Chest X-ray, PA view. Patient: 81 years old, sex F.
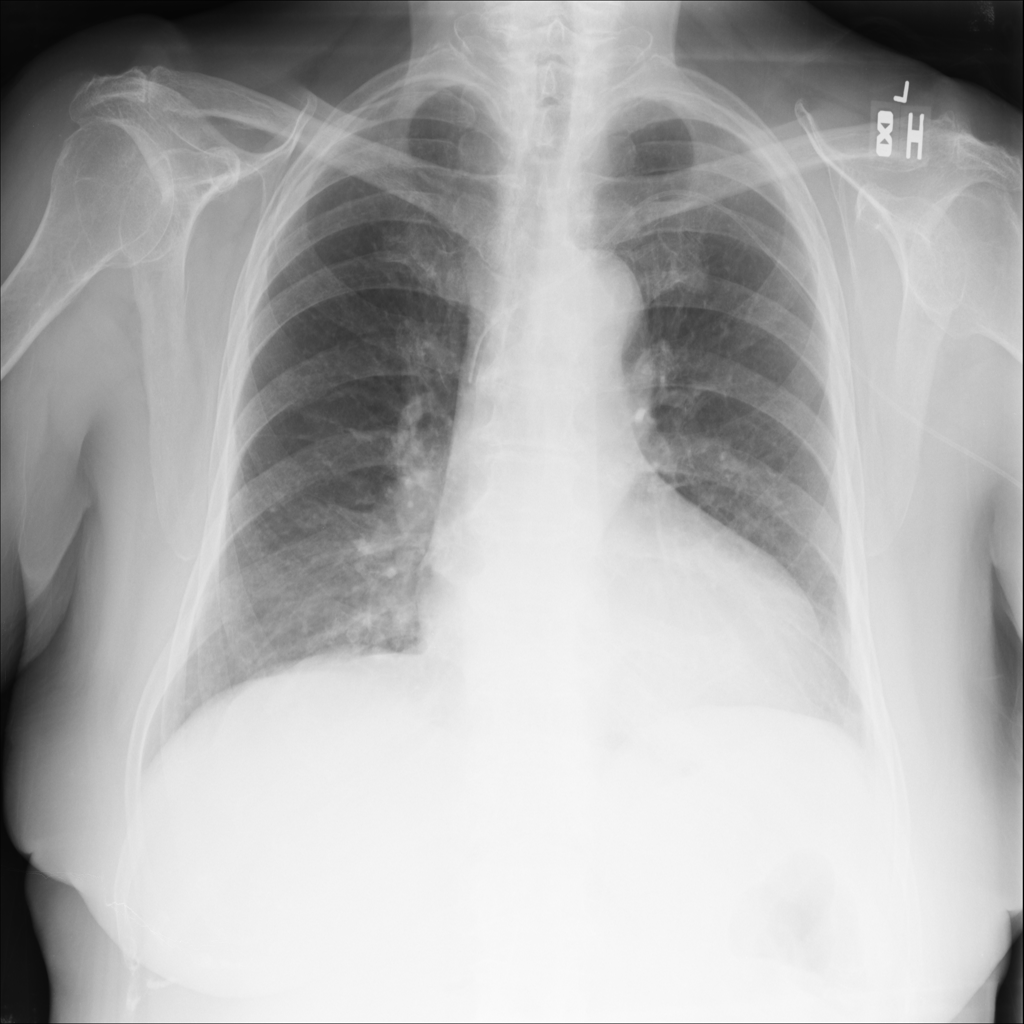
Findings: No Finding